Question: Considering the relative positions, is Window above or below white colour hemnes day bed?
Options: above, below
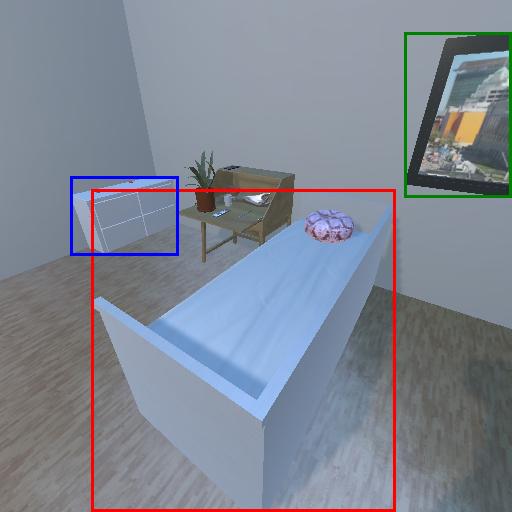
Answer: above